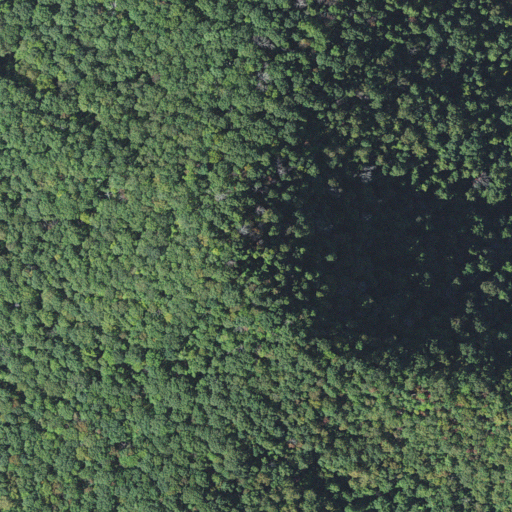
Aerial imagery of mountain in North Carolina named Green Top containing deciduous forest and mixed forest